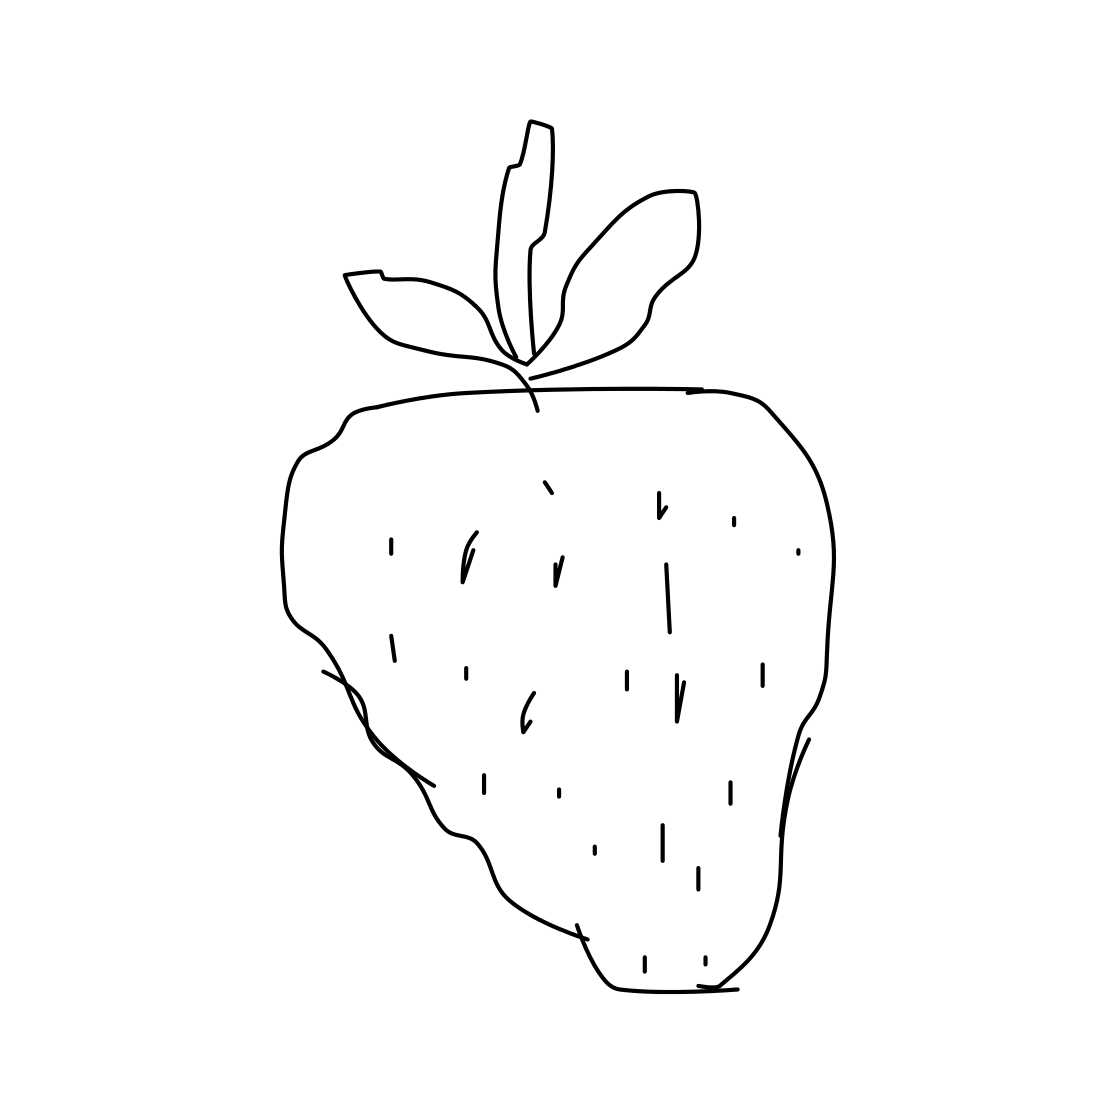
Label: strawberry